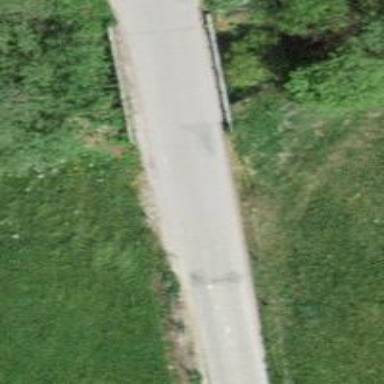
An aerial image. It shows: Track road on bridge with grade 1 track type.